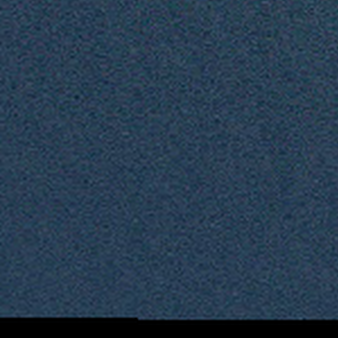
Label: other